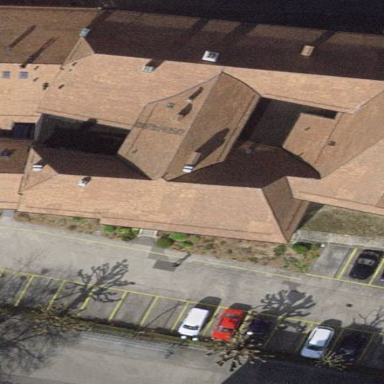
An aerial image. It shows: Parking area with surface.